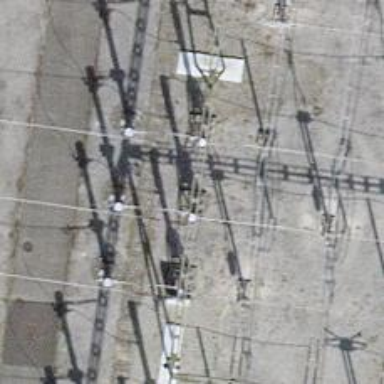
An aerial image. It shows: Bay where power lines run through.